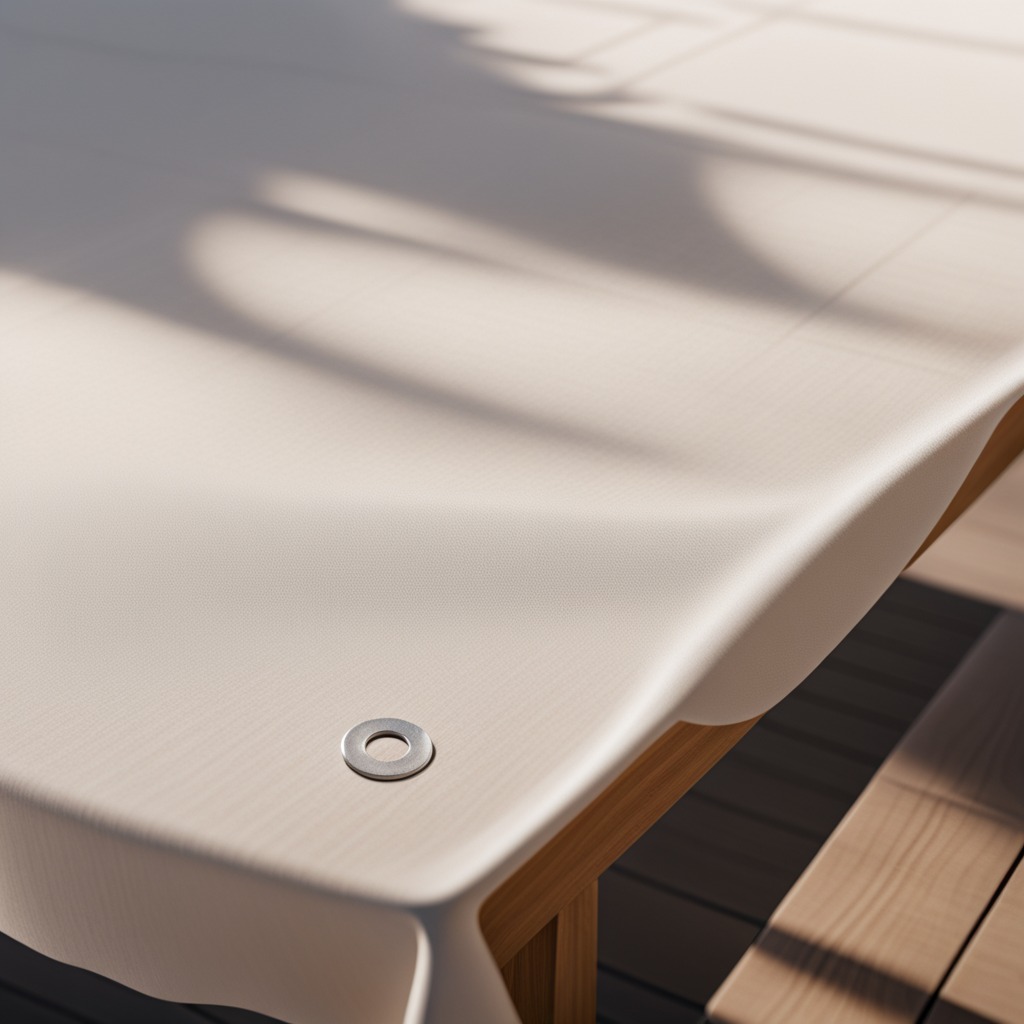
A flat metal washer is lying on a wooden table in an outdoor workshop during daytime bright natural light soft shadows worn but beneath the cloth.